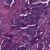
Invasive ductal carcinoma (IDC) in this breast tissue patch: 1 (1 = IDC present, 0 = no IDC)